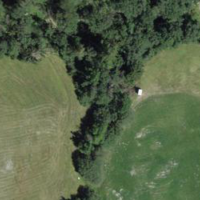
EUNIS habitat code: 43
Species observed at this site:
Aruncus dioicus